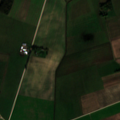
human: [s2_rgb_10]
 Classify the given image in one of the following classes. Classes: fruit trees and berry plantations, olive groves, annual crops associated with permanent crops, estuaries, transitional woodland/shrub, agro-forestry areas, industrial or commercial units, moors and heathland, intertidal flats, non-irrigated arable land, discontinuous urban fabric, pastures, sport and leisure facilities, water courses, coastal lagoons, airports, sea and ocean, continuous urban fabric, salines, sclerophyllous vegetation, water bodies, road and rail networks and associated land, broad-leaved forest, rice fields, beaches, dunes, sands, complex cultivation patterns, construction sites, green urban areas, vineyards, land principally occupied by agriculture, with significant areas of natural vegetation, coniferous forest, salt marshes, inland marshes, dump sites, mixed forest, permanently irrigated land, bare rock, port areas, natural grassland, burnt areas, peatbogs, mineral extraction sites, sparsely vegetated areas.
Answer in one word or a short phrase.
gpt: non-irrigated arable land, pastures